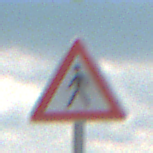
Verkehrszeichen: FussgaengerRechts
Umgebung: Outdoor, Nature
Tageszeit: MorningAfternoon
Wetter: PartlyCloudy
Licht: Natural
Jahreszeit: NotSpecified
Kontrast: LowContrast